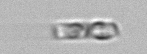
Label: Dactyliosolen_fragilissimus